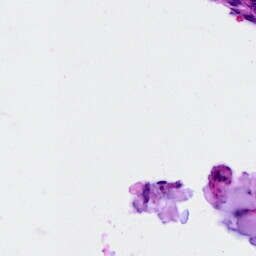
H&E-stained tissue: Breast